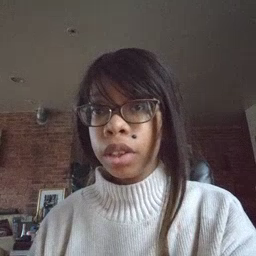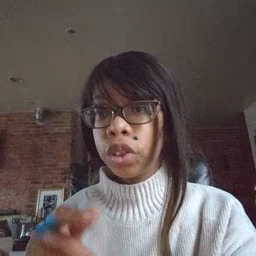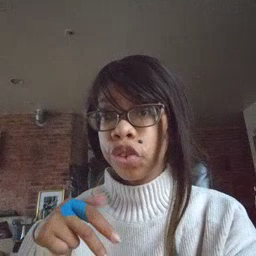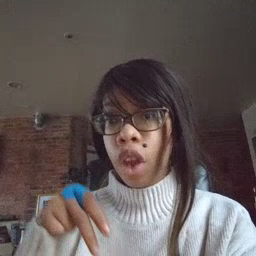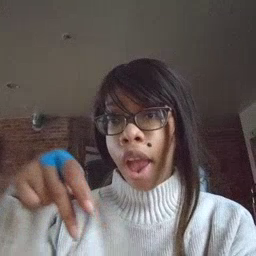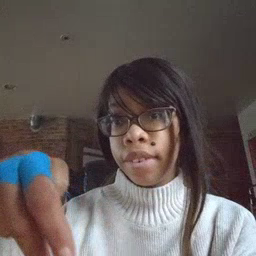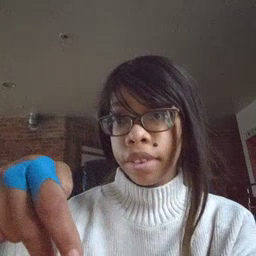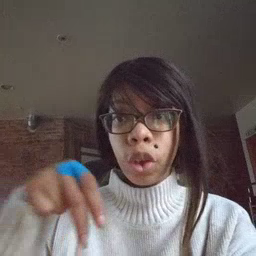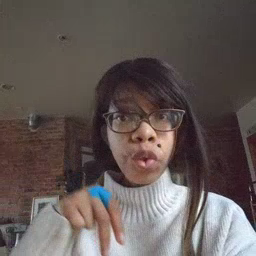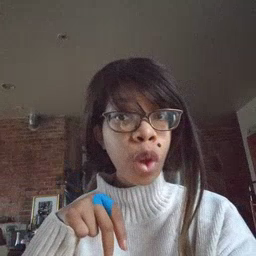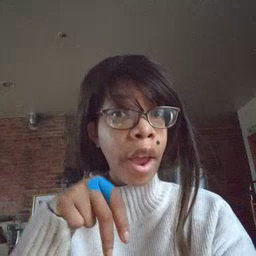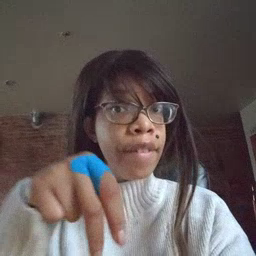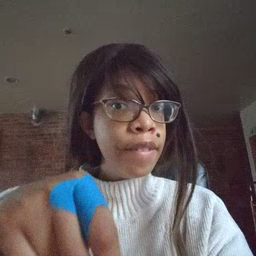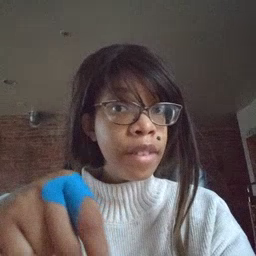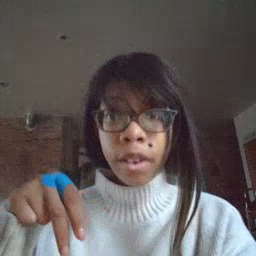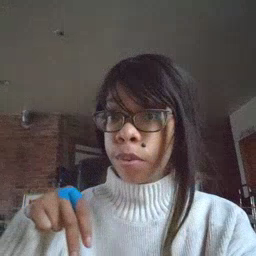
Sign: ride